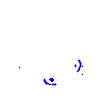
Particle: kaon